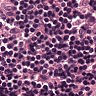
Metastatic tissue present: no